Question: I am trying to create my own license system for my applications. Therefore, I am trying to read registry key but I couldnt do it succesfully.
I have created a registry key manually and the code below doesnt read it.
here is the regedit screen

here is my code below
'''
// The Registry key we'll check
// *********** it returns null**********************
RegistryKey licenseKey = Registry.CurrentUser.OpenSubKey("Software\Acme\HostKeys");
if ( licenseKey != null )
{
// Passed the first test, which is the existence of the
// Registry key itself. Now obtain the stored value
// associated with our app's GUID.
string strLic = (string)licenseKey.GetValue("test"); // reflected!
if ( strLic != null )
{
// Passed the second test, which is some value
// exists that's associated with our app's GUID.
if ( String.Compare("Installed",strLic,false) == 0 )
{
// Got it...valid license...
return new RuntimeRegistryLicense(type);
} // if
} // if
} // if
'''
what am I doing wrong?
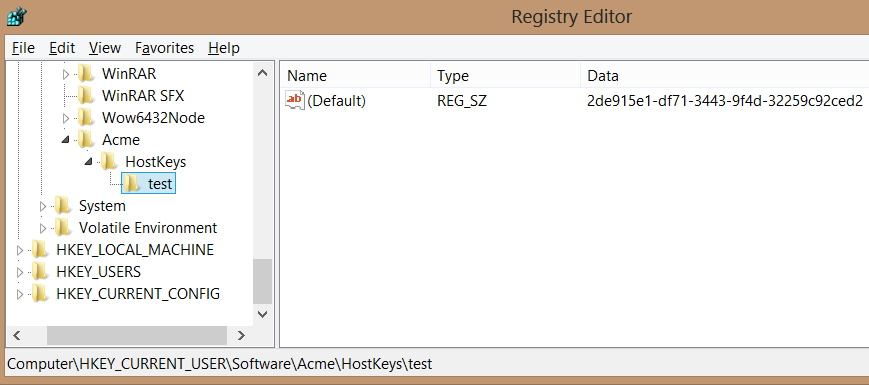
Answer: You need to open the 'test' key first and then read null.
'''
RegistryKey licenseKey = Registry.CurrentUser.OpenSubKey("Software\Acme\HostKeys\test");
if ( licenseKey != null )
{
string strLic = (string)licenseKey.GetValue(null); // GetValue(null) will return the default of the key.
if ( strLic != null )
{
if ( String.Compare("Installed",strLic,false) == 0 )
{
return new RuntimeRegistryLicense(type);
}
}
}
'''
What you were trying to do was read a value called 'test' under the 'HostKeys' Key.